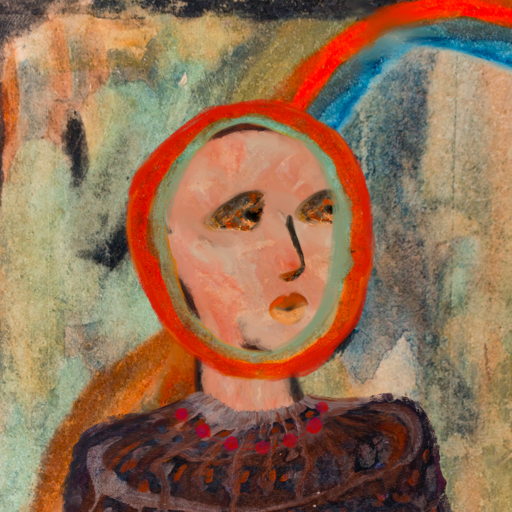
Background: Childish, Head And Neck Side: Roy_Bahadur, Face Side: Gypsy_Queen, Bust: Hypocrite, Hair Side: Sisters, Head Accessory: Blank, Second Necklace: Blank, Necklace: Irani_3, Baby: Blank